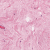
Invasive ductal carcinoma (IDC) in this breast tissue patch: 0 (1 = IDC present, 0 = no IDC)